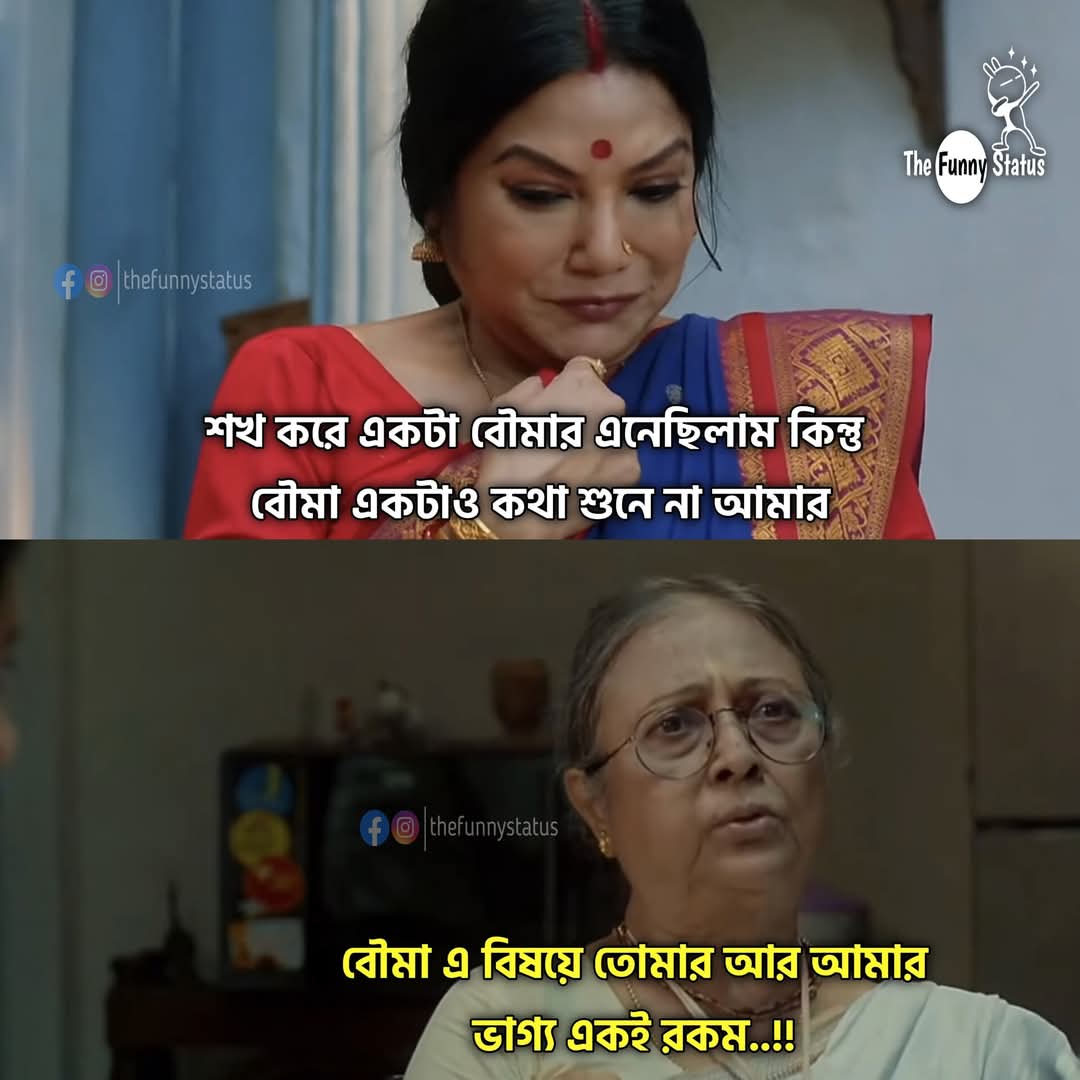
Text: শখ করে একটা বৌমার এনেছিলাম কিন্তু বৌমা একটাও কথা শুনে না আমার
বৌমা এ বিষয়ে তোমার আর আমার ভাগ্য একই রকম..!!
Label: Hate
Hate category: Personal Offence
Targeted group: Individual